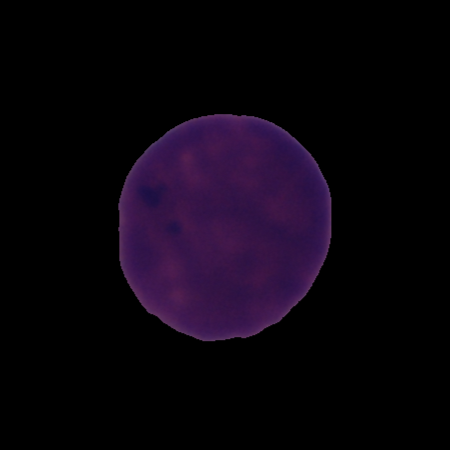
Label: cancer